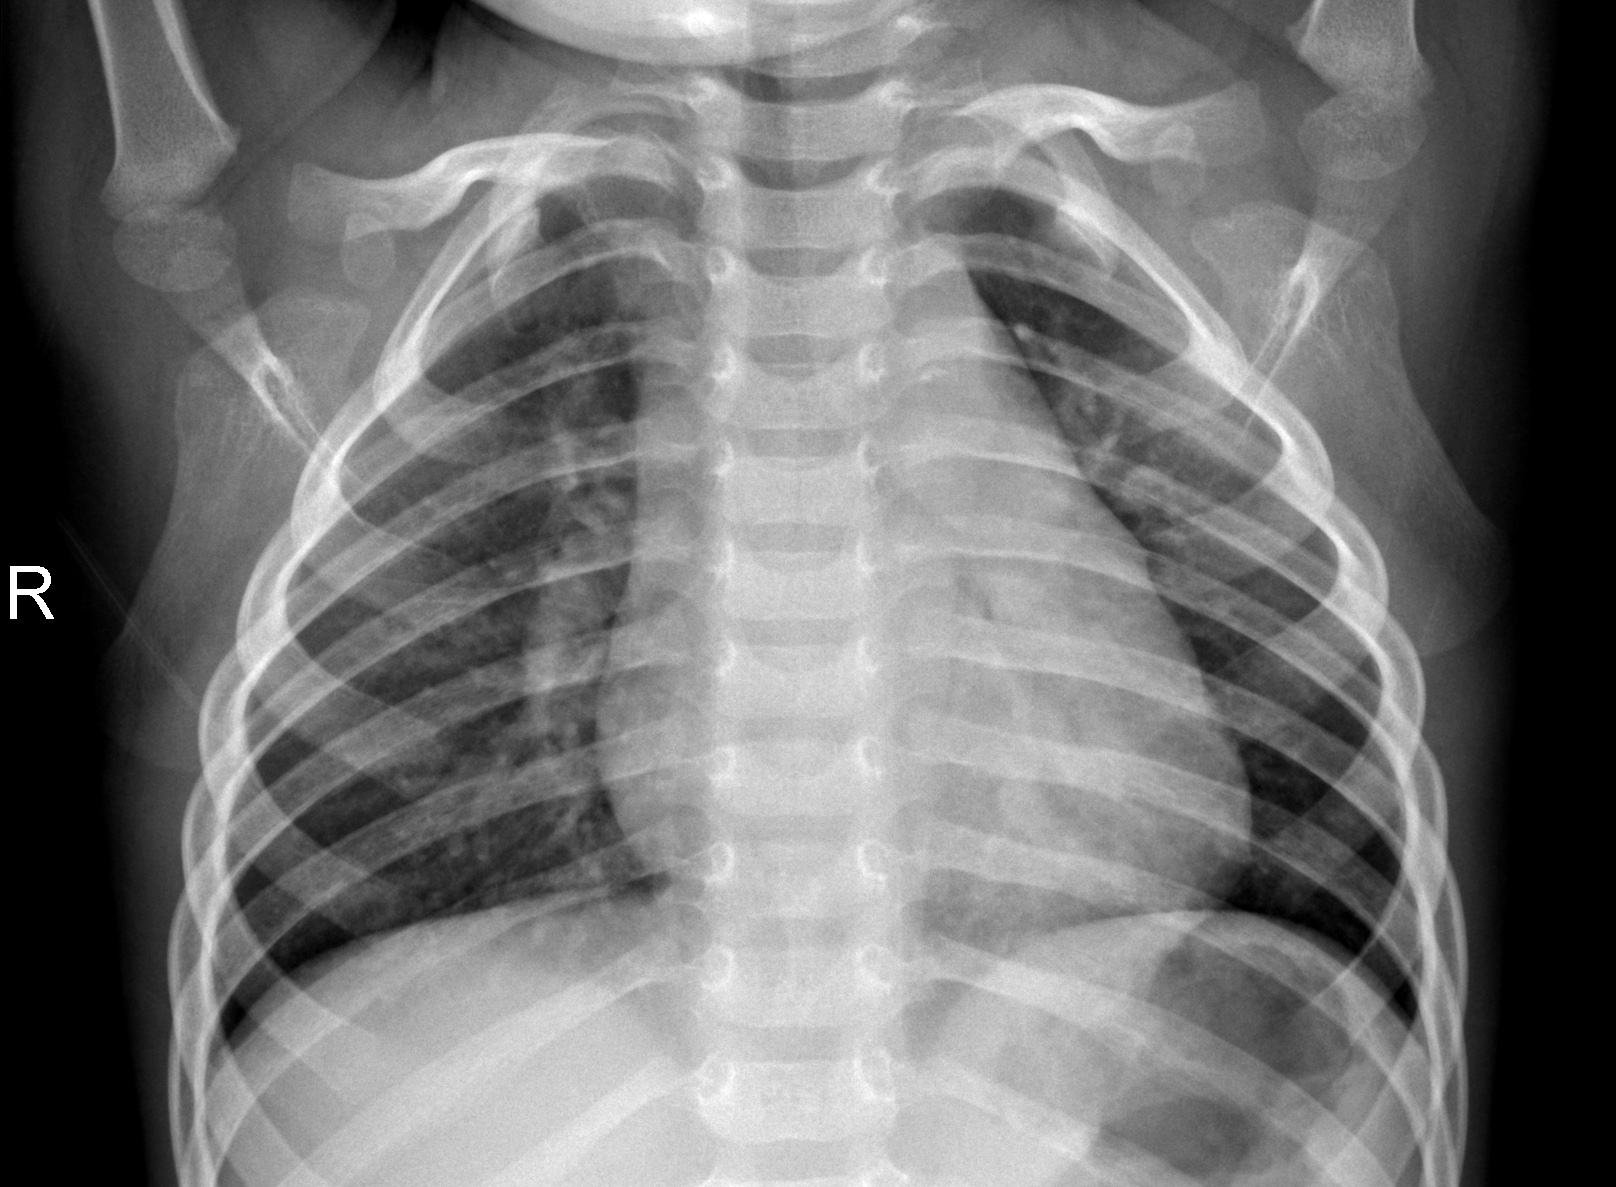
Diagnosis: NORMAL